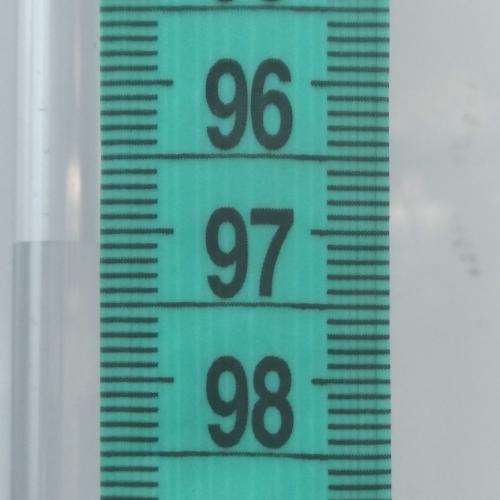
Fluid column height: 97.1 cm